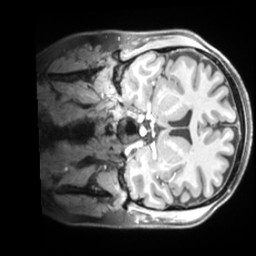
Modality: T1w
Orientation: coronal